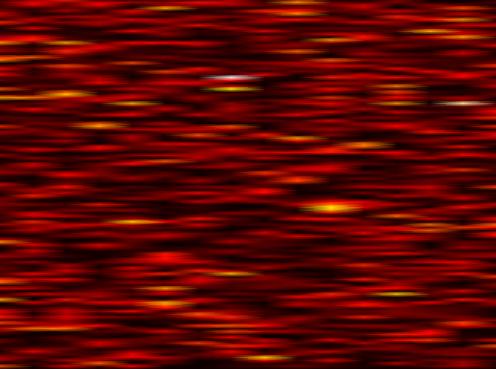
Label: FBMC